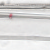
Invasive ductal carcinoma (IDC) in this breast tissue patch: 0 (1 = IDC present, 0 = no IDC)